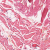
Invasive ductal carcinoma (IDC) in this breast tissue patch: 0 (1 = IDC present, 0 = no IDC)